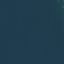
Land use / land cover: SeaLake